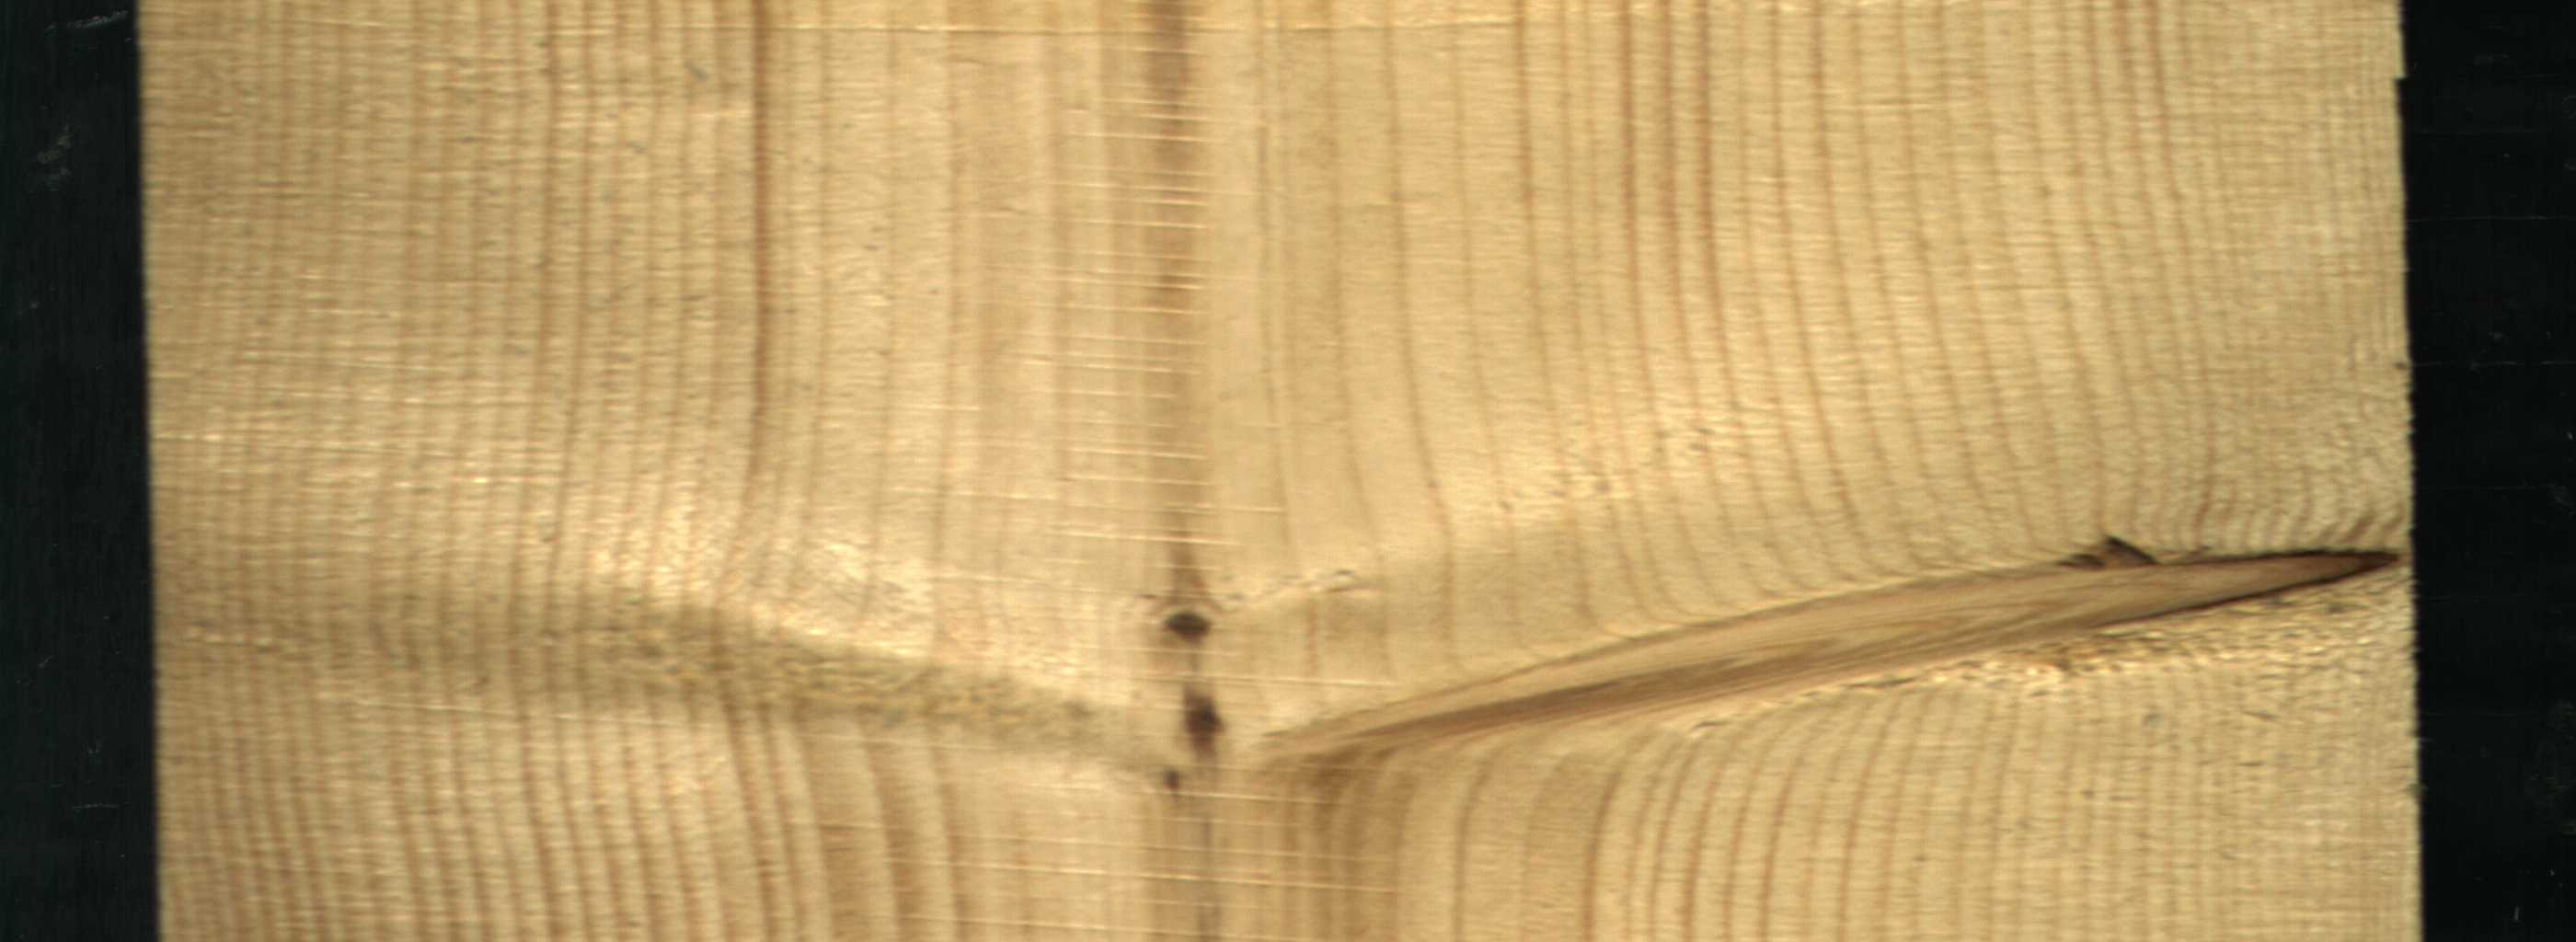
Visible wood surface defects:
Marrow
Dead_Knot
Live_Knot